Field crop: maize
Growth stage: 2
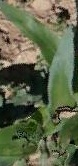
Species: maize